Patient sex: M
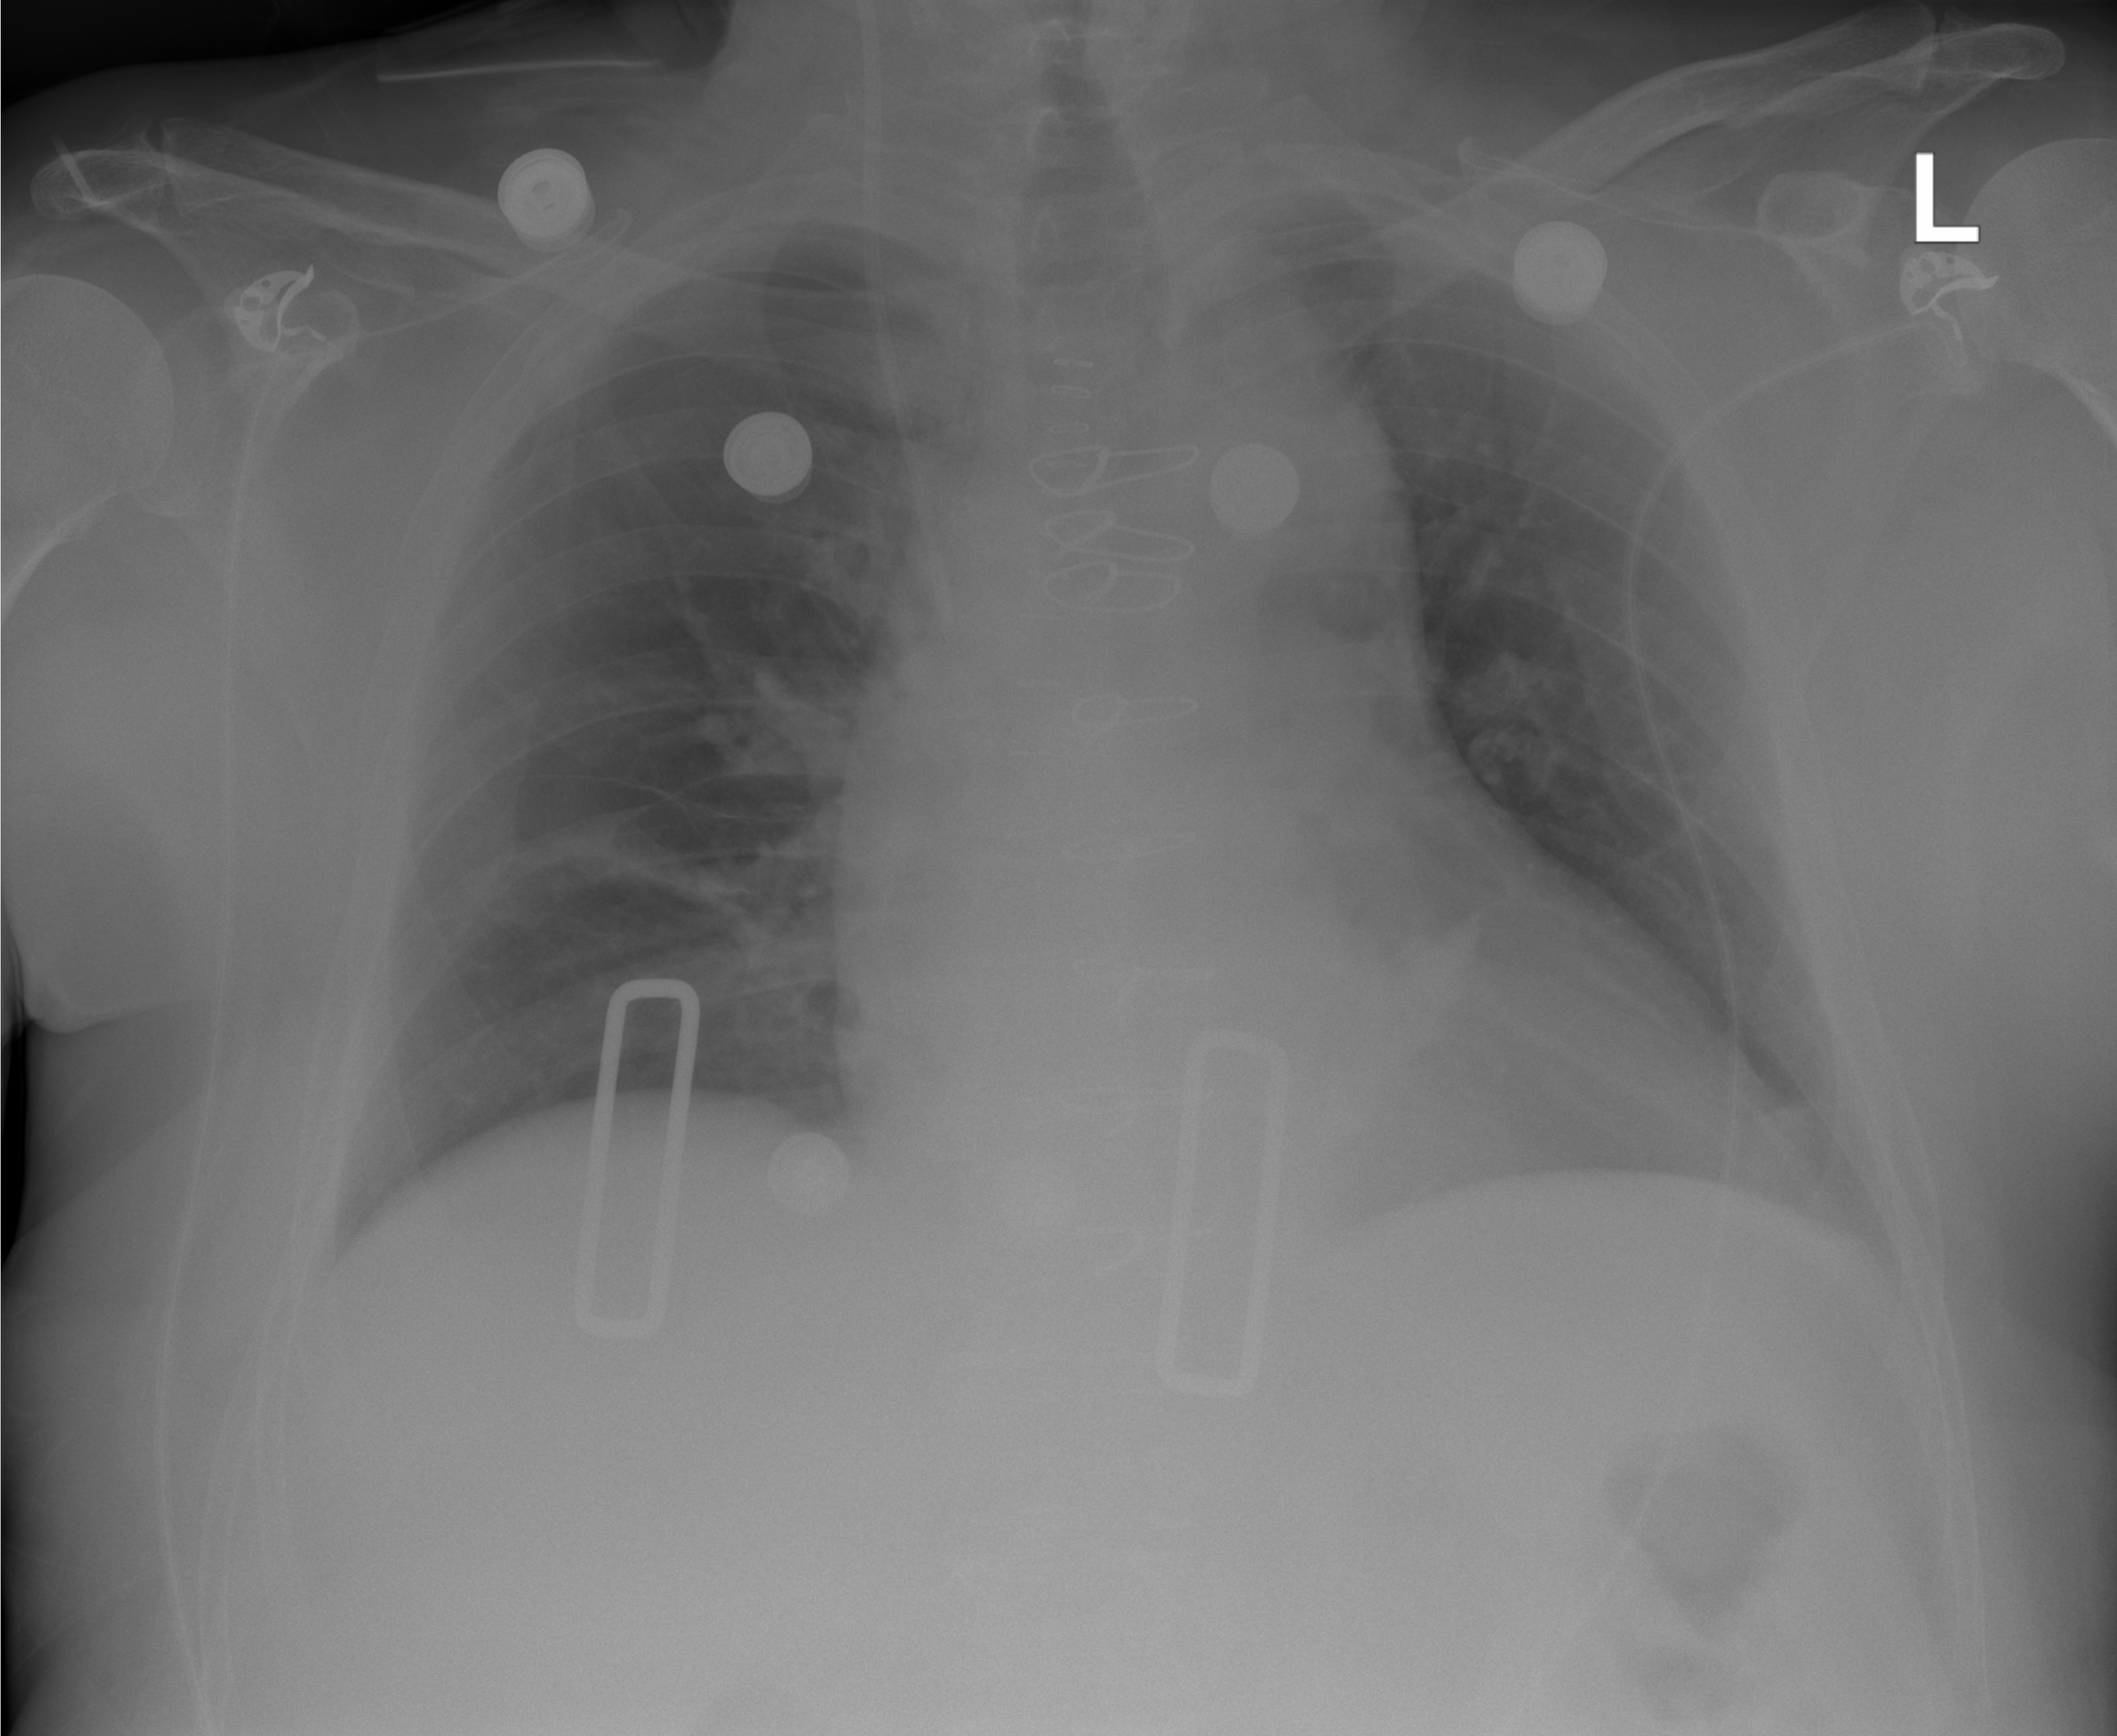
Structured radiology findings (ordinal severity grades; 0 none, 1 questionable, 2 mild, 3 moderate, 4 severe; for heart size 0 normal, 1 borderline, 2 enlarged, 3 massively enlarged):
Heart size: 0
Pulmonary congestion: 0
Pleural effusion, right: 0
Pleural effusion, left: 0
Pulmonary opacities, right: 0
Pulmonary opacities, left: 0
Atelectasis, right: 1
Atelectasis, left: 1